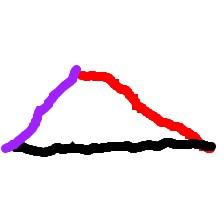
Shape: triangle